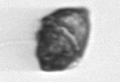
Label: Kryptoperidinium_triquetrum